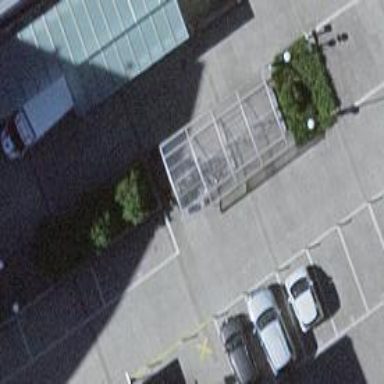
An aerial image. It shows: Bicycle parking area.